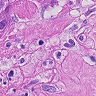
Metastatic tissue present: yes